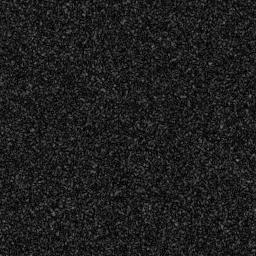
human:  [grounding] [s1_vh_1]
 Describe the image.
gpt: In the satellite image, there is  <ref>1 medium ship </ref> <box>[[52, 69, 58, 87, 0]]</box> located at bottom.